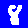
Digit: 8